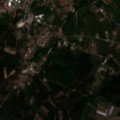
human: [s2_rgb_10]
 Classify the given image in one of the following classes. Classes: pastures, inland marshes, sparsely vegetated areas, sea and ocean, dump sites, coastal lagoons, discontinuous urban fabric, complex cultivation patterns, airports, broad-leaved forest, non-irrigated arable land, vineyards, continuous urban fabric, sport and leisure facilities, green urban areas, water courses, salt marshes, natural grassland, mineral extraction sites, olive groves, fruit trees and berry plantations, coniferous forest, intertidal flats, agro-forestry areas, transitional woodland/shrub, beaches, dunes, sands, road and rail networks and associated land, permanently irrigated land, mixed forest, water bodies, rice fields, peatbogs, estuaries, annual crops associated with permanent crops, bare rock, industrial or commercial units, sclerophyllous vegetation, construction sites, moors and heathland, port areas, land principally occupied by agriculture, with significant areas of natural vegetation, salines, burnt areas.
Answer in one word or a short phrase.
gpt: discontinuous urban fabric, complex cultivation patterns, land principally occupied by agriculture, with significant areas of natural vegetation, coniferous forest, mixed forest